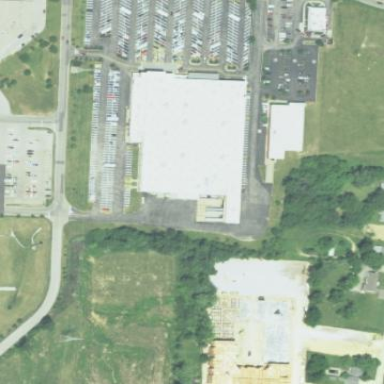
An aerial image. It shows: Retail building that houses wholesale shop.